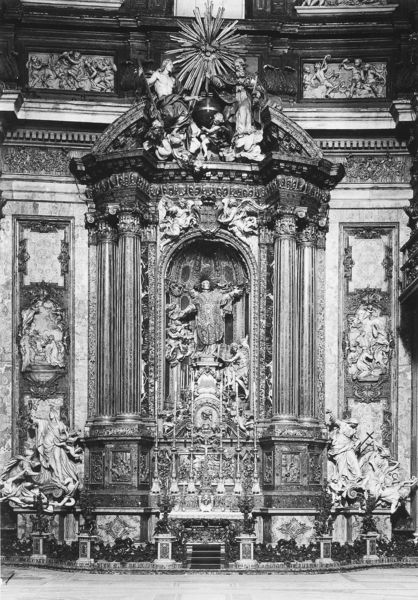
Titel: Ignatius-Altar (hl. Ignatius von Loyola)
Künstler: Andrea Pozzo
Standort: Rom, Il Gesù (EU - I - Latium)
Schlagwörter: säulen, barock, bibel, taube, kirche, engel, giebel, figuren, kerzen, stufen, foto, kreuz, strahlen, altar, hochaltar, skulpturen, heiliger, putti, szenen, nischen, auge gottes, dreieinigkeit, gesprengt, trinität